Question: How could I move image when scrolling seekbar? I want to move this indicator image when changing seekbar thumb position.
Here is image.

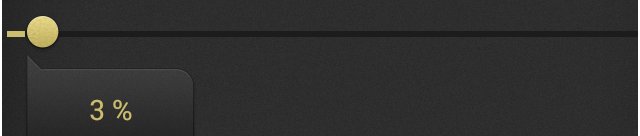
Answer: Some adjustments may need to be made depending upon your choice of image and/or its alignment with the seekbar. I am sure someone else here will come up with a better approach, but here's my take on it:
'''
// Declare global variables
SeekBar sb;
LinearLayout.LayoutParams params;
Point p;
ImageView iv;
// Initialize the widgets
sb = (SeekBar) findViewById(....);
iv = (ImageView) findViewById(....);
// Since I added SeekBar and ImageView to a LinearLayout.
// Use LayoutParams for whichever container you use.
params = new LinearLayout.LayoutParams(LinearLayout.LayoutParams.WRAP_CONTENT,
LinearLayout.LayoutParams.WRAP_CONTENT);
// Starting position
params.leftMargin = 0;
// Decide the value based on where you wish to place the image w.r.t the SeekBar
params.topMargin = ...;
iv.setLayoutParams(params);
// You will use this to get the width of the screen
p = new Point();
getWindowManager().getDefaultDisplay().getSize(p);
sb.setOnSeekBarChangeListener(new OnSeekBarChangeListener() {
@Override
public void onStopTrackingTouch(SeekBar seekBar) {}
@Override
public void onStartTrackingTouch(SeekBar seekBar) {}
@Override
public void onProgressChanged(SeekBar seekBar, int progress, boolean fromUser) {
// ((float)progress * p.x) / 100): "p.x" holds the screen's width.
// The expression computes the percentage of
// screen width given the "progress" value
// (progress * 0.5): This is being used to offset image position.
// I am using the offset because it seemed that the image
// was leading the SeekBar at higher progress values.
// You can try different values to see which one works best.
int measure = (int)((((float)progress * p.x) / 100) - (progress * 0.5));
// When "measure" will become equal to "p.x"(at progress = 100),
// the image will be outside the view when we set its "leftMargin".
// But, the image will start disappearing before that.
// When this situation comes, set the "leftMargin" to a maximum value
// which is the screen width - ImageView' width
if (p.x - measure < iv.getWidth()) {
params.leftMargin = p.x - iv.getWidth();
} else {
params.leftMargin = measure ;
}
// Set the "topMargin" to the value you decided upon before
params.topMargin = ...;
// Set LayoutParams
iv.setLayoutParams(params);
}
});
'''
-- above the SeekBar (Y-axis):
layout.xml:
'''
<LinearLayout xmlns:android="http://schemas.android.com/apk/res/android"
android:layout_width="match_parent"
android:layout_height="match_parent"
android:orientation="vertical" >
<RelativeLayout
android:id="@+id/relativeLayout1"
android:layout_width="wrap_content"
android:layout_height="wrap_content"
android:layout_marginLeft="100dp" > <!-- adjust this in java code -->
<ImageView
android:id="@+id/imageView1"
android:layout_width="wrap_content"
android:layout_height="wrap_content"
android:layout_centerInParent="true"
android:src="@drawable/some_drawable" />
<TextView
android:id="@+id/textView1"
android:layout_width="wrap_content"
android:layout_height="wrap_content"
android:layout_centerInParent="true"
android:text="50" />
</RelativeLayout>
<SeekBar
android:id="@+id/seekBar1"
android:layout_width="match_parent"
android:layout_height="wrap_content" />
</LinearLayout>
'''